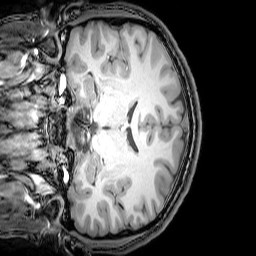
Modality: T1w
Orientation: coronal
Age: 24
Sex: male
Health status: healthy
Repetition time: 0.081 s
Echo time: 0.037 s